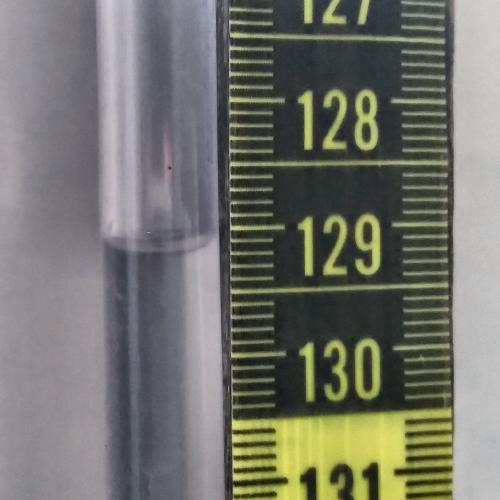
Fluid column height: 129.1 cm